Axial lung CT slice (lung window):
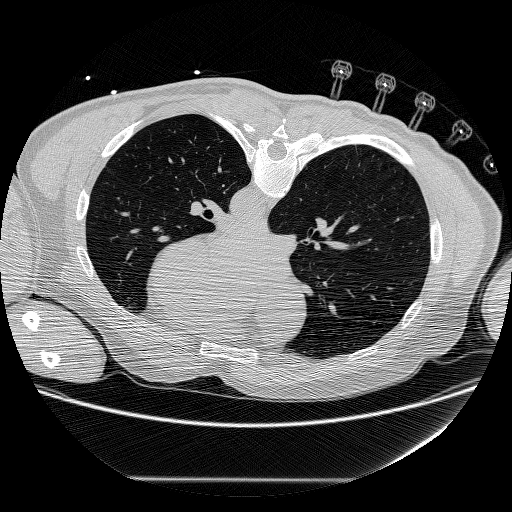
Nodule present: no